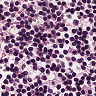
Metastatic tissue present: no